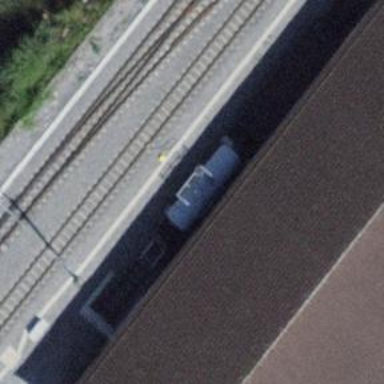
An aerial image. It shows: Railway buffer stop.